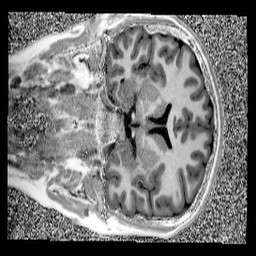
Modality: UNIT1
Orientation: coronal
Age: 11
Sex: male
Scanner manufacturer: siemens
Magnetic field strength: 3 T
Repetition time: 4 s
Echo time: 0.00299 s